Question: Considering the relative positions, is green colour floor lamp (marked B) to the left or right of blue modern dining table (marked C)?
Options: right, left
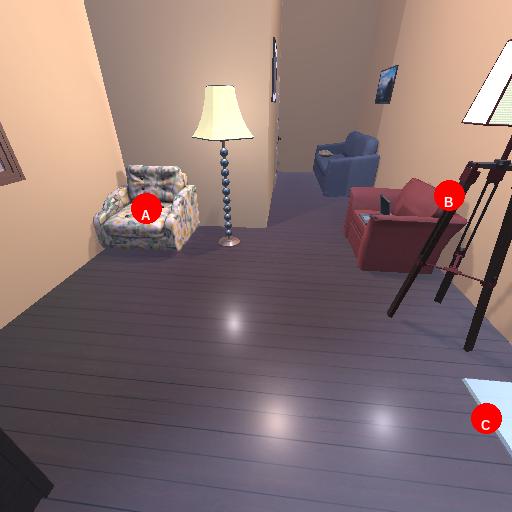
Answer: right